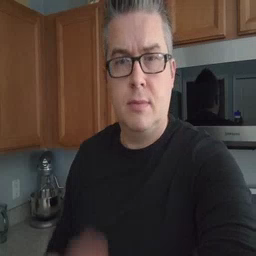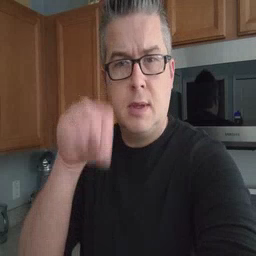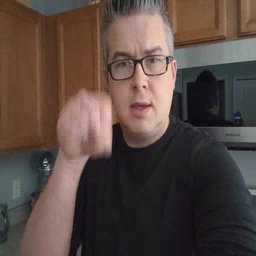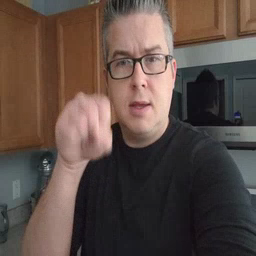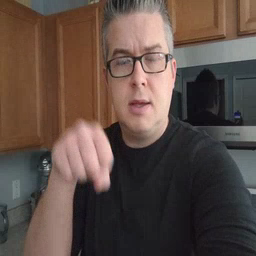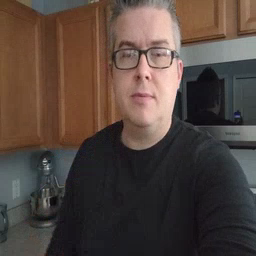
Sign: yes